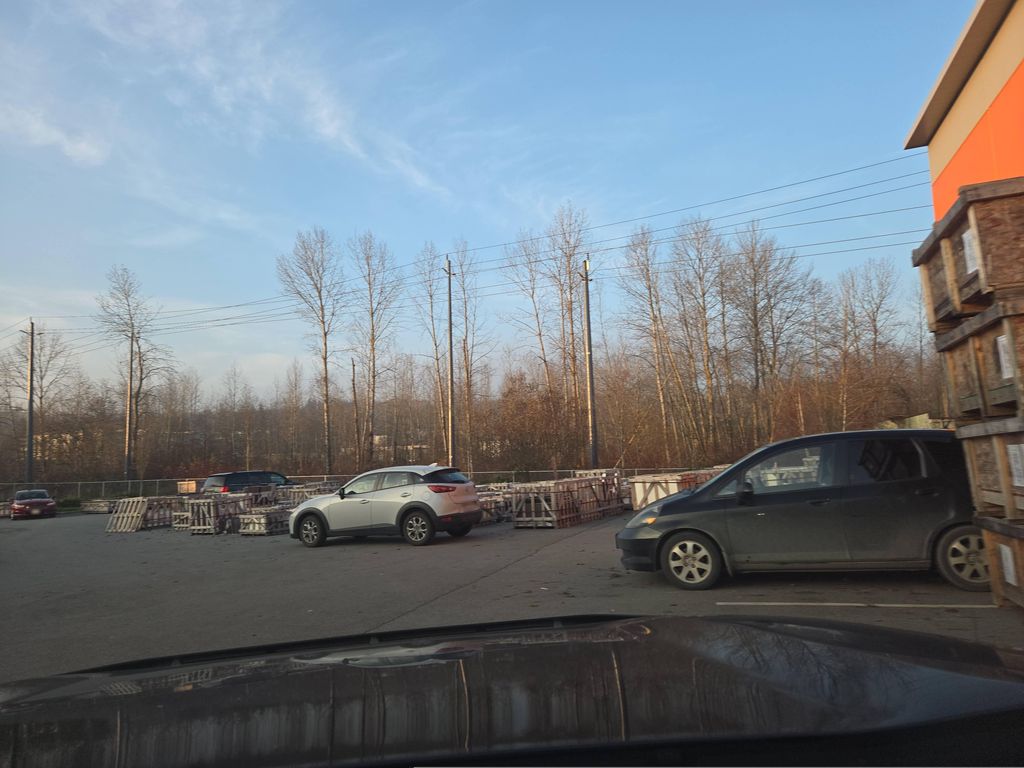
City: vancouver